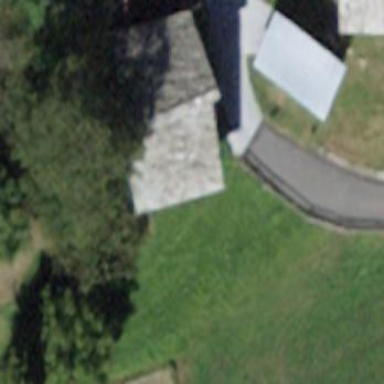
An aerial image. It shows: Shed building.